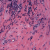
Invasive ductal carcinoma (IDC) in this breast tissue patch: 0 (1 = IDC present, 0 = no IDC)